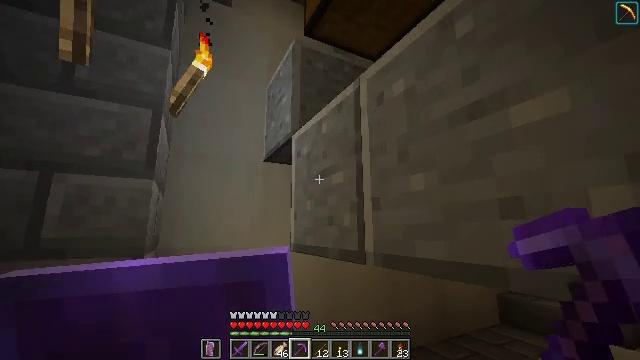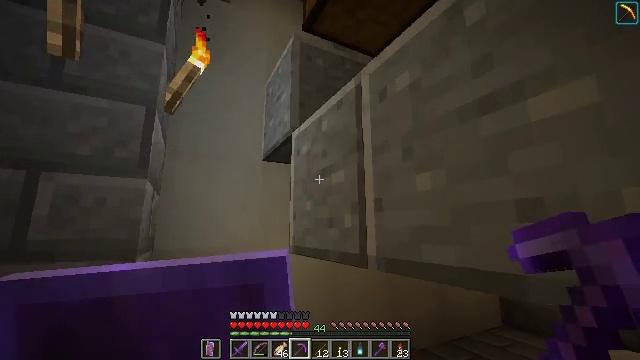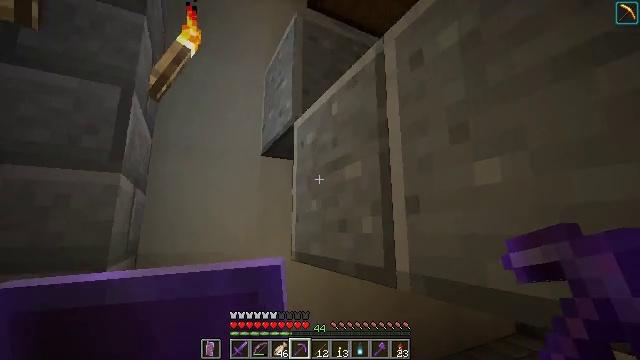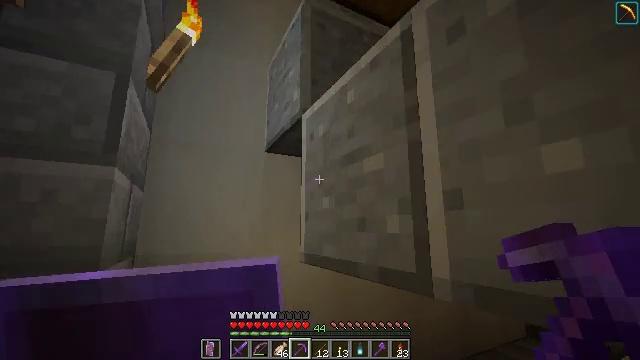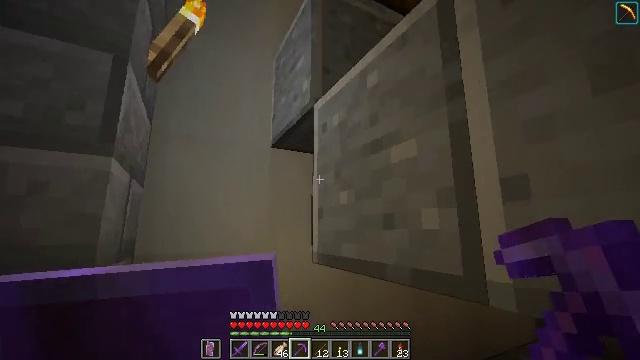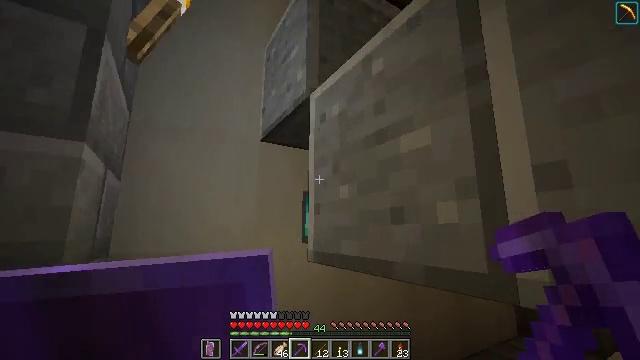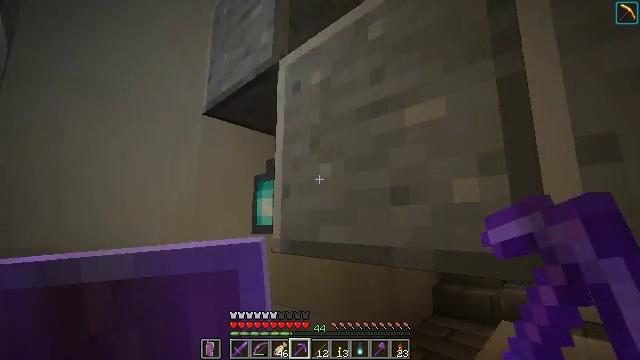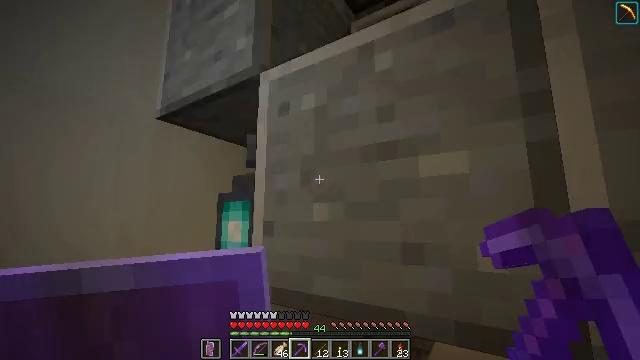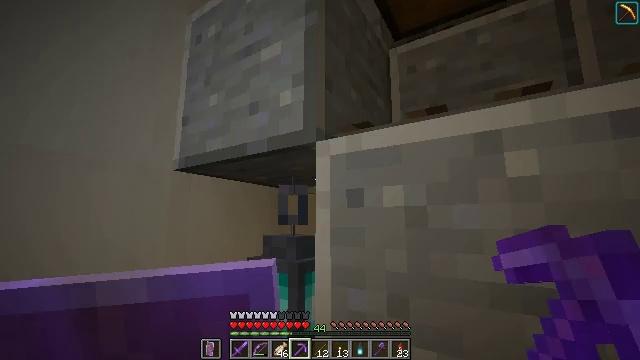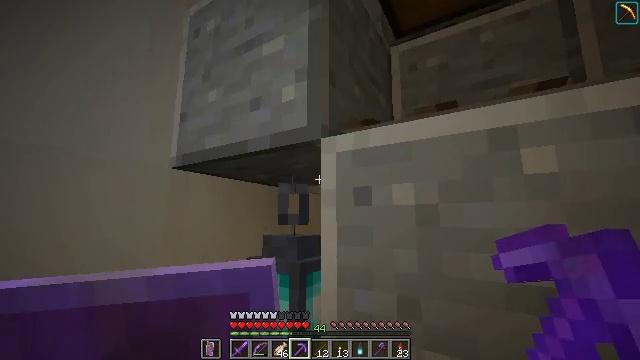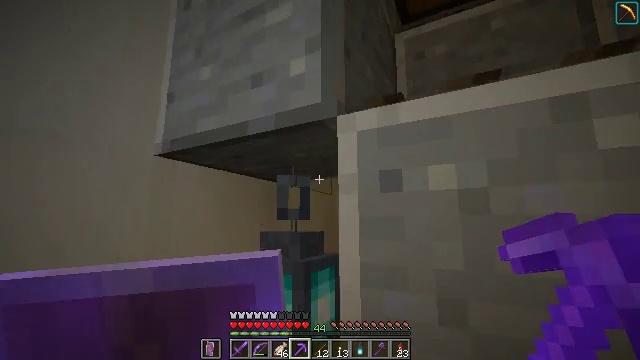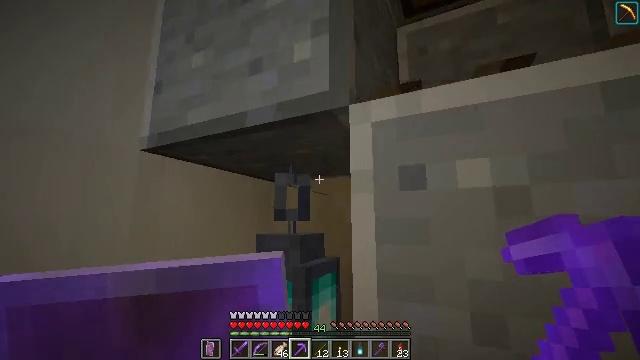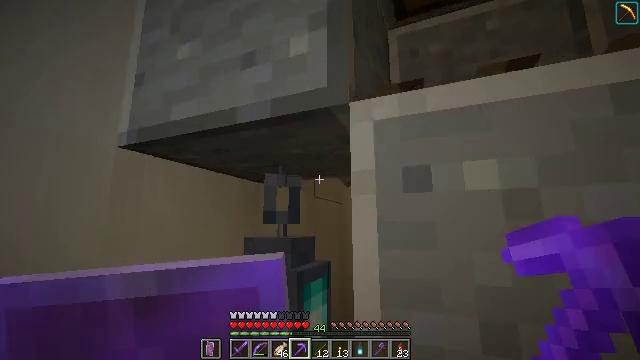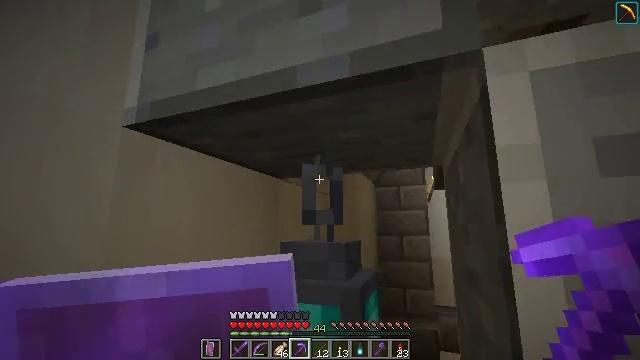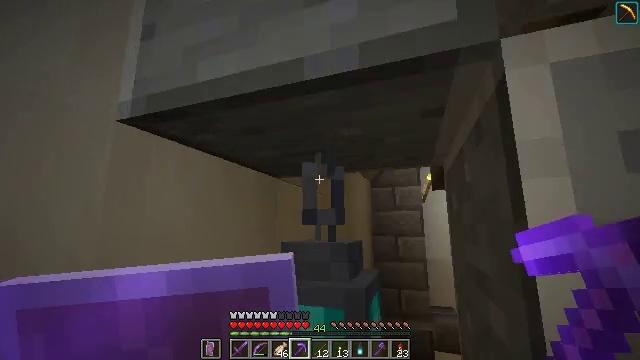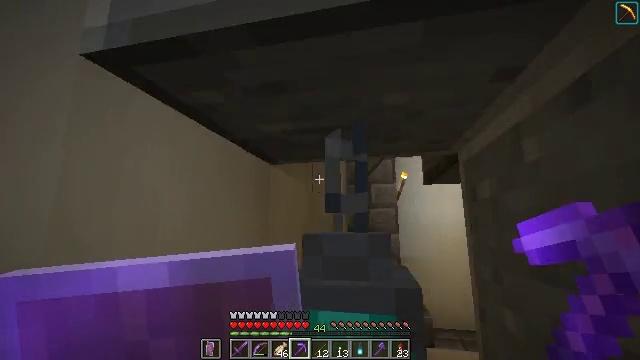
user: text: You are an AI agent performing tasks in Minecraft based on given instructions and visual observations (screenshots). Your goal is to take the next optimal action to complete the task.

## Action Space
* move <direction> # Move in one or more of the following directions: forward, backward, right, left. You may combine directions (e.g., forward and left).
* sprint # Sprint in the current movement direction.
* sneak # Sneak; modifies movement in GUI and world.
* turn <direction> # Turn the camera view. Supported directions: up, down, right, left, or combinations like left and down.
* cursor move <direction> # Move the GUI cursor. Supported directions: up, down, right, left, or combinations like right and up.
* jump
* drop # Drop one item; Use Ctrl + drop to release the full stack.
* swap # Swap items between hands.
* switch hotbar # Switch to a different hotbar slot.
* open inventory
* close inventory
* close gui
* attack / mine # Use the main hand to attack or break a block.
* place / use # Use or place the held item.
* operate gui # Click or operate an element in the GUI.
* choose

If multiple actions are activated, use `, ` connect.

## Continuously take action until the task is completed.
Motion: motion action
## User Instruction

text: mine block soul lantern
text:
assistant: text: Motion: move forward
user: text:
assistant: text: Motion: move forward and move left
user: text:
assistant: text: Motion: move forward and move left
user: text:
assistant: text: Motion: move forward and move left
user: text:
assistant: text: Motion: move forward and move left, turn right
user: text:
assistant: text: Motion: move forward and move left, turn right and down
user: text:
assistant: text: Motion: move forward and move left, turn right
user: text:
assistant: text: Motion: move forward and move left
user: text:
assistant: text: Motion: move forward and move left, turn right
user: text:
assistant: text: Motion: move forward and move left, turn right
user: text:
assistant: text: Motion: move forward and move left, turn right
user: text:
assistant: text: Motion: move forward and move left, turn right
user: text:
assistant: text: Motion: move forward and move left, turn right
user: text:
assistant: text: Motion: move forward and move left, turn right
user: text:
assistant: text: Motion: move forward and move left, turn right
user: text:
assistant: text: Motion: move forward and move left, turn right and down
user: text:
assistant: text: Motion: turn right and down
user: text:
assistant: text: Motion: turn right and down
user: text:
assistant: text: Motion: no_op
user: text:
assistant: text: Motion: no_op
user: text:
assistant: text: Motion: no_op
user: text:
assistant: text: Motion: no_op
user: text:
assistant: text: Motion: turn right
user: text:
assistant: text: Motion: turn right
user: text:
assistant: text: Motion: turn right
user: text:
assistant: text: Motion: turn right
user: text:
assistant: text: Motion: turn right
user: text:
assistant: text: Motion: no_op
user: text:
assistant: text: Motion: no_op
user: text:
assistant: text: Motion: attack / mine